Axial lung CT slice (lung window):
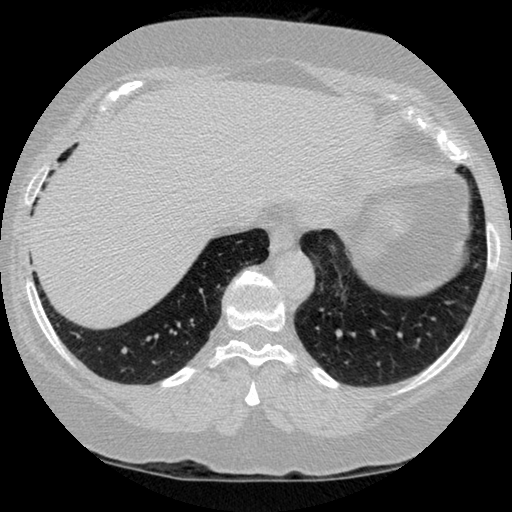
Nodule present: no